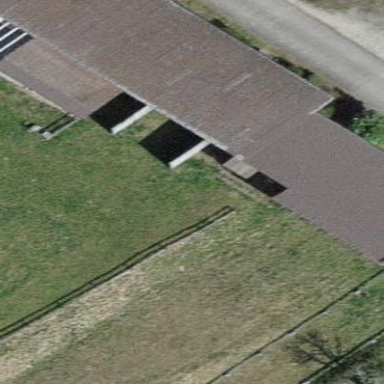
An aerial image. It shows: Shooting club building.